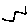
Label: zigzag